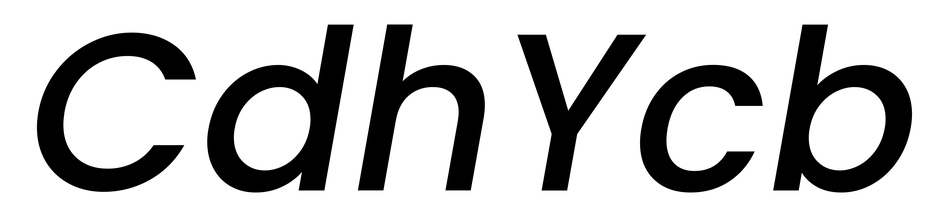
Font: Poppins-MediumItalic